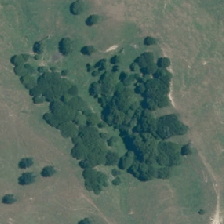
Land cover: broadleaved_indigenous_hardwood